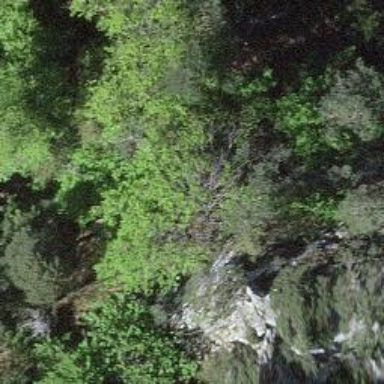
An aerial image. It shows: Cliff in nature.